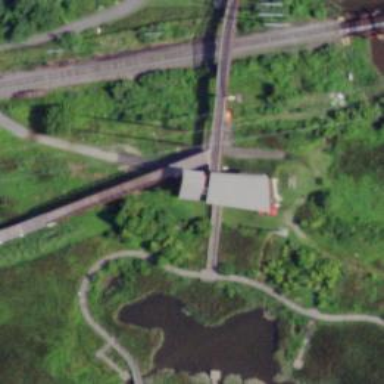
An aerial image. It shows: Footway bridge.